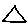
Label: triangle